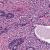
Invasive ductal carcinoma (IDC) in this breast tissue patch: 0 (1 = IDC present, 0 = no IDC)